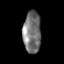
Tissue: prostate
Cell type: Fibroblasts
Senescence score: 0.7977
Nuclear area (px): 738
Mean DAPI intensity: 116.714